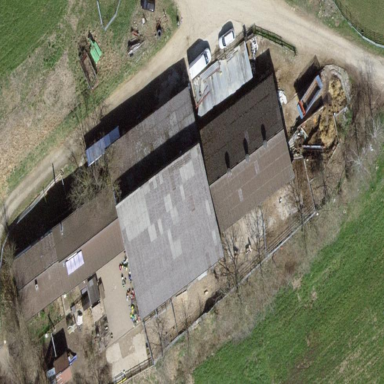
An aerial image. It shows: Farmyard area.